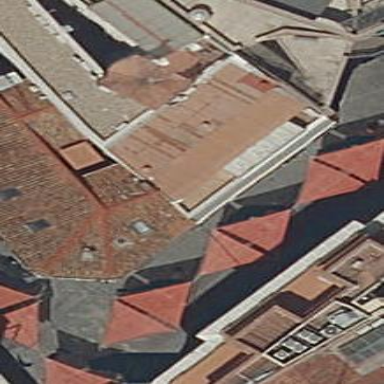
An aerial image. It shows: Part of building.